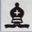
Piece: bB